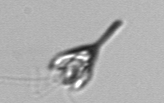
Label: Pyramimonas_longicauda